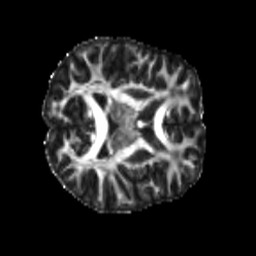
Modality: FA
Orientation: axial
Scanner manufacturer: siemens
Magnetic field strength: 3 T
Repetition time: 4 s
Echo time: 0.0594 s